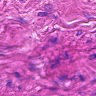
Metastatic tissue present: no